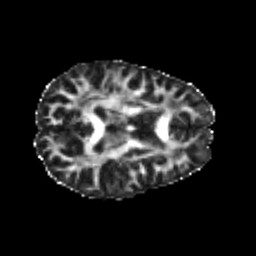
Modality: FA
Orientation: axial
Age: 24
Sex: female
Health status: healthy
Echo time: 0.074 s